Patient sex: F
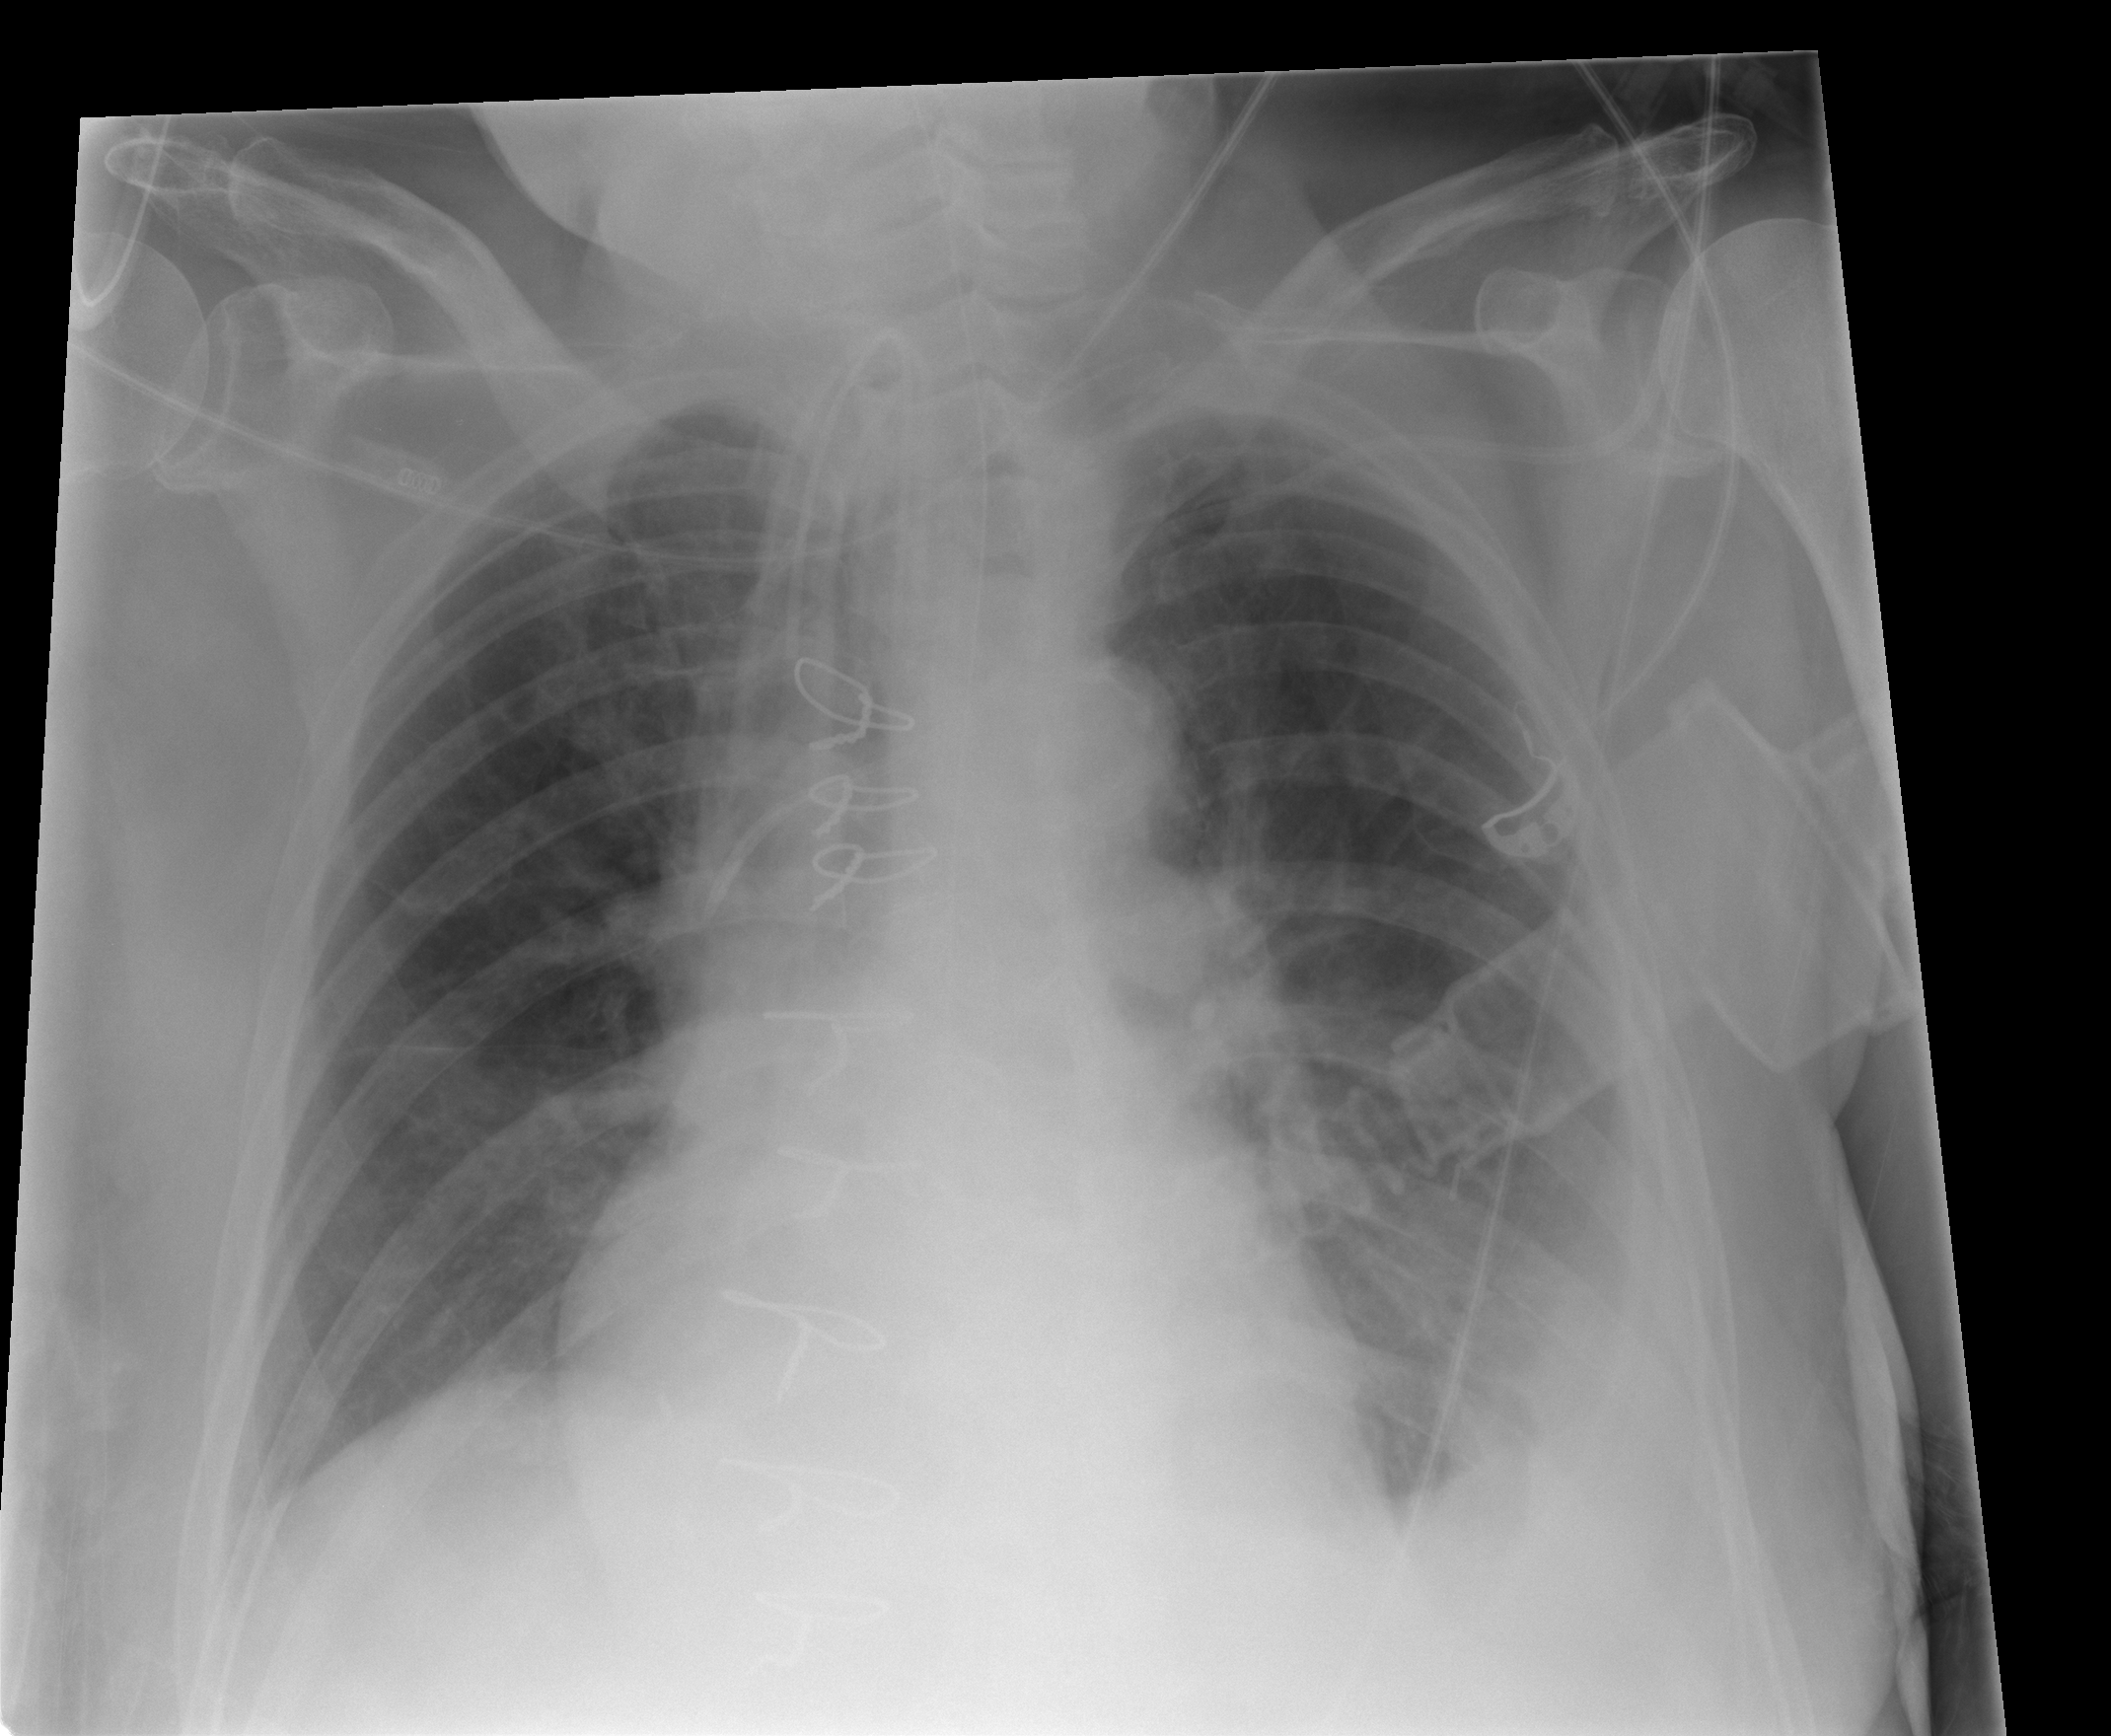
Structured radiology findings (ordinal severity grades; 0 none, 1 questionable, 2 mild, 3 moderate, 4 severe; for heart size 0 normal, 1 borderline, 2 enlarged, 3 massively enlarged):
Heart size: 1
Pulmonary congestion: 1
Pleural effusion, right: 0
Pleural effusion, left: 3
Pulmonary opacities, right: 0
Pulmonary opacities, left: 0
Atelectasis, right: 0
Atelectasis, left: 2